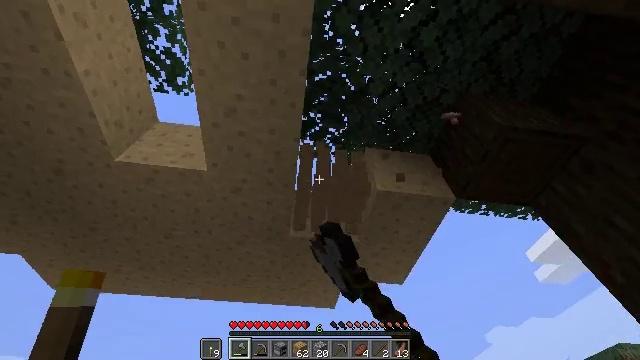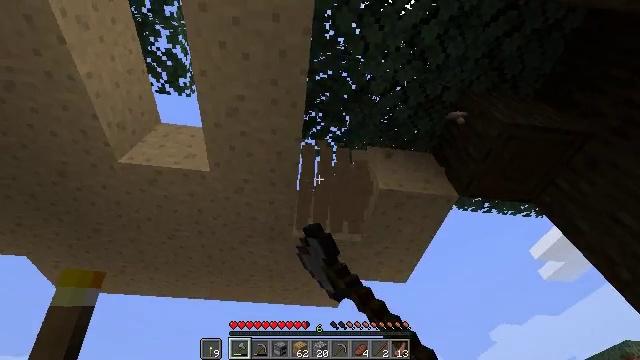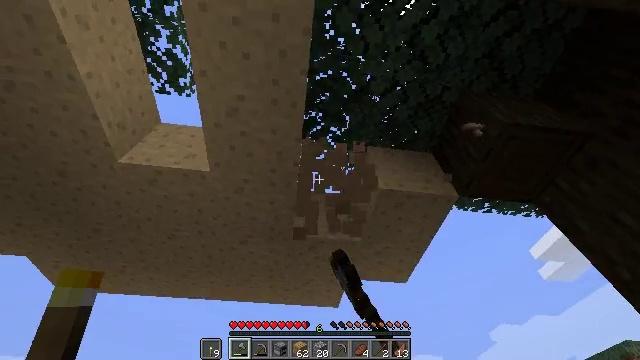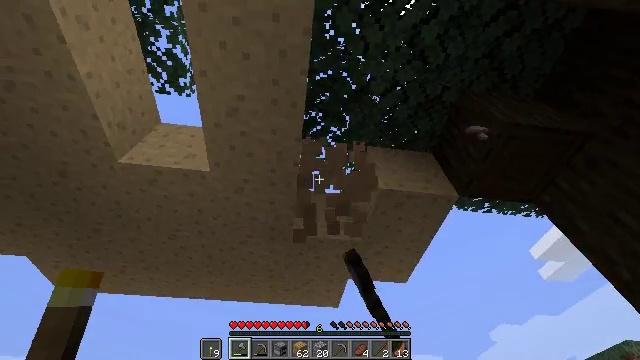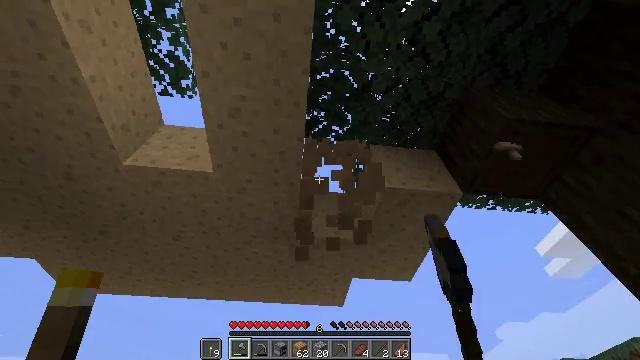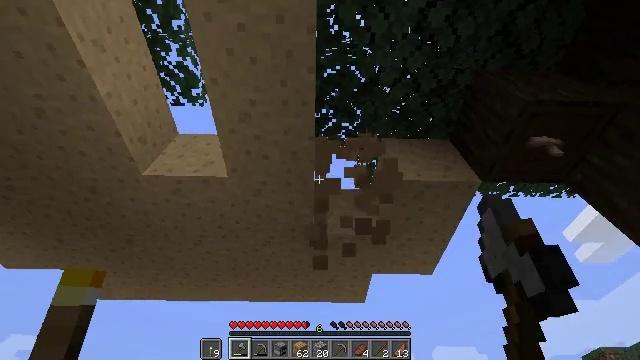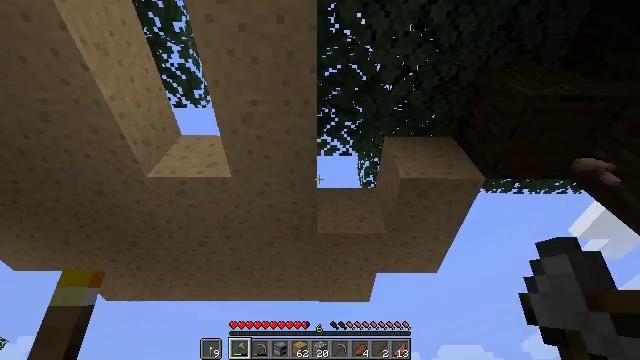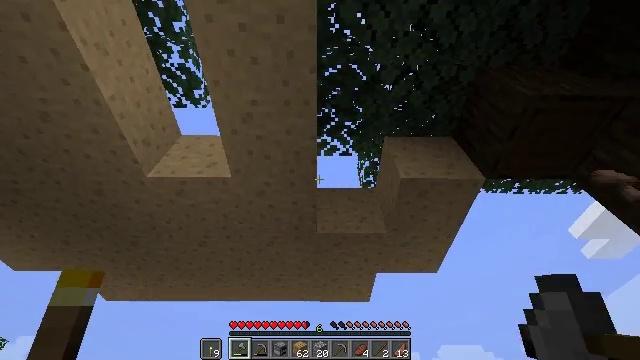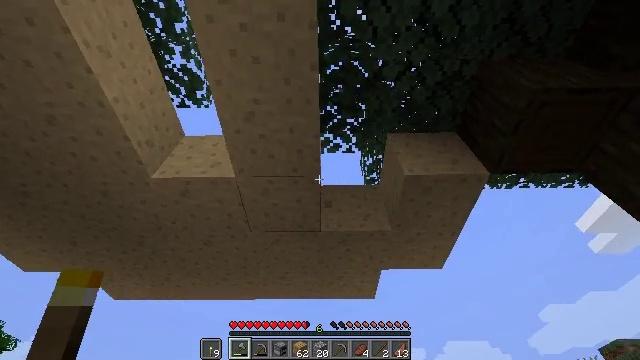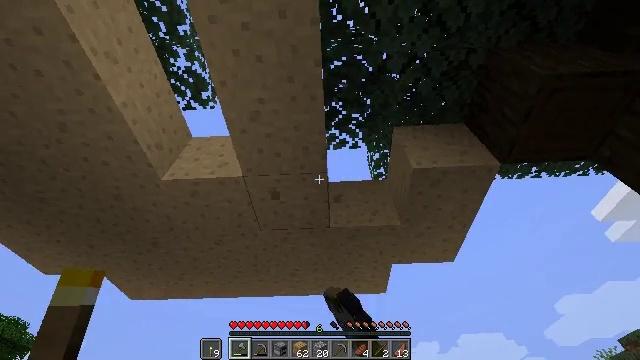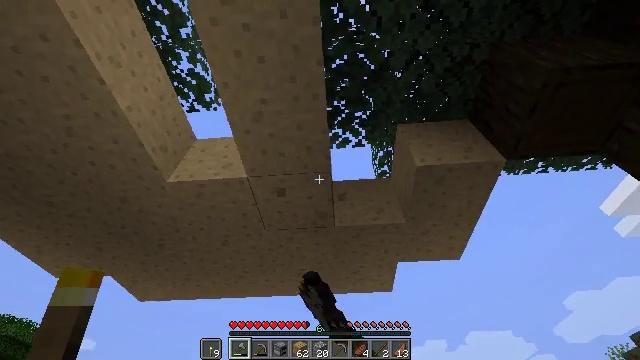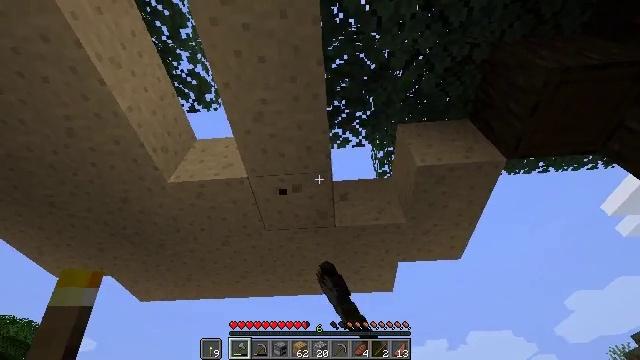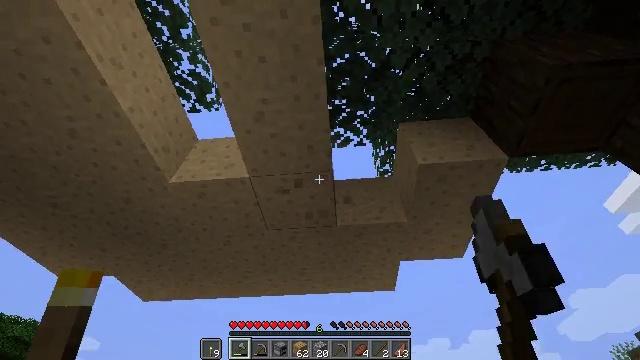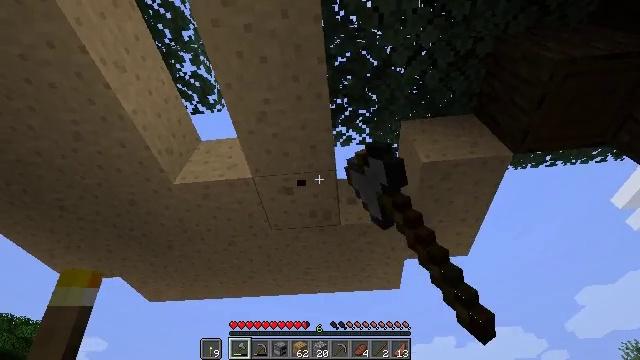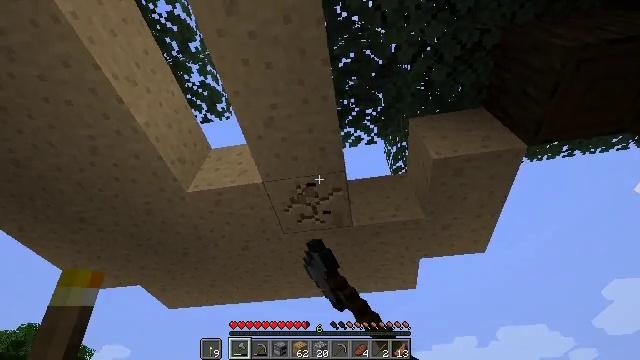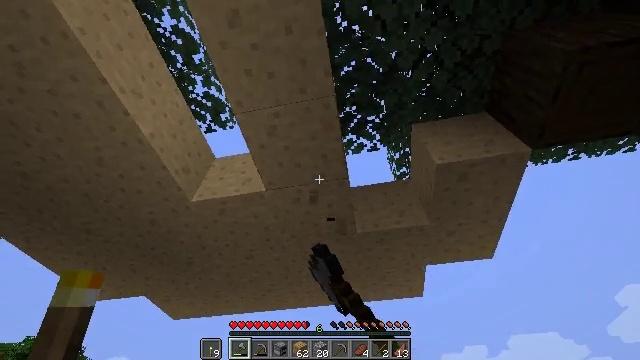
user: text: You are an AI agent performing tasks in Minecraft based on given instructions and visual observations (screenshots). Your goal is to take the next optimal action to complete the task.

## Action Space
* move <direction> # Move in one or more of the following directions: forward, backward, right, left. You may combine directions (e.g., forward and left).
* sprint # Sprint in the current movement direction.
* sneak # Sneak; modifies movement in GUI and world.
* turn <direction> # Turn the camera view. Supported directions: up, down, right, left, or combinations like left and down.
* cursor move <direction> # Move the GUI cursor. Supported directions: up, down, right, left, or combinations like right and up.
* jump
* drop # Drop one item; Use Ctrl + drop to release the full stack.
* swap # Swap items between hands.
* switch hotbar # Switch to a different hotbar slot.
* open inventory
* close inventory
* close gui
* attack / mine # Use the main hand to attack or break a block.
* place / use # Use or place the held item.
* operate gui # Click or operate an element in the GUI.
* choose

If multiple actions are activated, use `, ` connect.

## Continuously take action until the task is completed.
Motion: motion action
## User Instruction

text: Chop down the brown mushroom block.
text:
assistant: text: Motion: attack / mine
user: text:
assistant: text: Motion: attack / mine
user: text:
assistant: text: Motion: attack / mine
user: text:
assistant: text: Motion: turn left, attack / mine
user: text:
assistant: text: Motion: turn left, attack / mine
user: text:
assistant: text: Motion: turn left, attack / mine
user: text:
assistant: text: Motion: attack / mine
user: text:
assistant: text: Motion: turn left, attack / mine
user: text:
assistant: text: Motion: turn left, attack / mine
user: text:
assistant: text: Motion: turn left, attack / mine
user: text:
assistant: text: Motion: attack / mine
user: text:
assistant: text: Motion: attack / mine
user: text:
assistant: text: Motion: turn left, attack / mine
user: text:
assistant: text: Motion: turn left, attack / mine
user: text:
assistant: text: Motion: turn left and up, attack / mine
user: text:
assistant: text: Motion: turn left and up, attack / mine
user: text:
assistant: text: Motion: turn left and up, attack / mine
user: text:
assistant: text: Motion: turn left and up, attack / mine
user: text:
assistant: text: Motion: attack / mine
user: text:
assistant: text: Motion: attack / mine
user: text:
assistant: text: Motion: attack / mine
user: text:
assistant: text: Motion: turn left, attack / mine
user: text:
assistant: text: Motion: turn left and up, attack / mine
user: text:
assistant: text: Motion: turn left and up, attack / mine
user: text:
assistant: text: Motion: turn left, attack / mine
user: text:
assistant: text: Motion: turn left, attack / mine
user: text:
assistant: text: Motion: turn left and up, attack / mine
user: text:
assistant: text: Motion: turn left, attack / mine
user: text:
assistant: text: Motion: attack / mine
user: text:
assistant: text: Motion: attack / mine